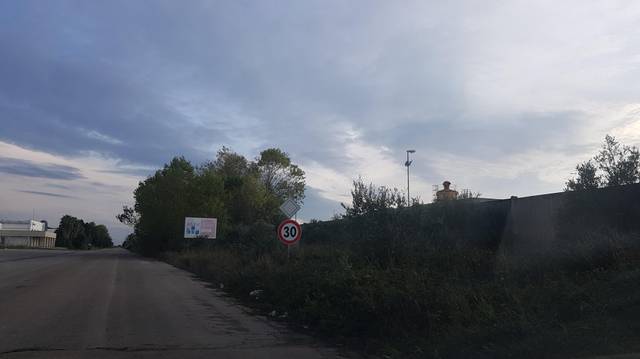
Region: Italy
Coordinates: 40.634, 17.973